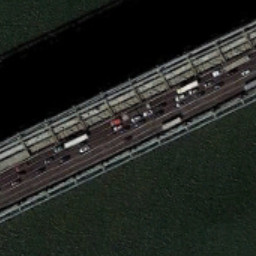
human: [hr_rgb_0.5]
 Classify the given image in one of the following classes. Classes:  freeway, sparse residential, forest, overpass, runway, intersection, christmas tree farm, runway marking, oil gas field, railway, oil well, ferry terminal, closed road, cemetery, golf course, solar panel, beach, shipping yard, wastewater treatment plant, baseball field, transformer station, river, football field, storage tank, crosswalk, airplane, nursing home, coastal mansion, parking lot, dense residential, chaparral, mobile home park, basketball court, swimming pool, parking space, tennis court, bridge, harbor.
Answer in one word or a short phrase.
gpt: bridge